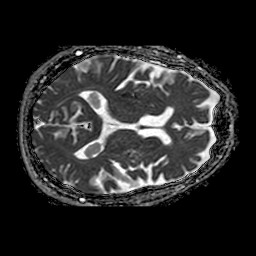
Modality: ADC
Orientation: axial
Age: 73
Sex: male
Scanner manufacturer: philips
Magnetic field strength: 1.5 T
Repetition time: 4.246 s
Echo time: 0.1086 s